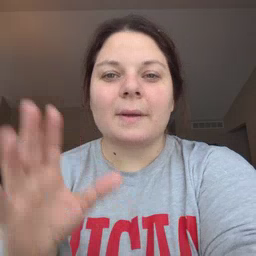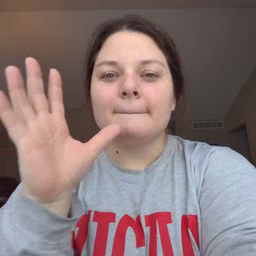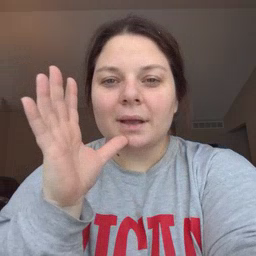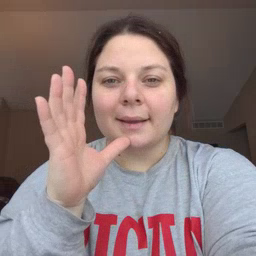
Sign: mom